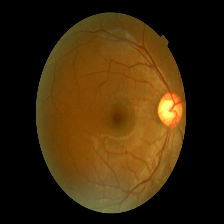
Diabetic retinopathy grade: Mild